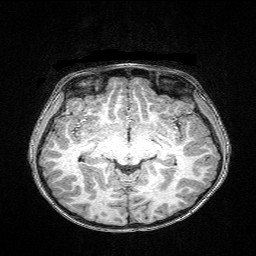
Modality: T1w
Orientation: coronal